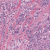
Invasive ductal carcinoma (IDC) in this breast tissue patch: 1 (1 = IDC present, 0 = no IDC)